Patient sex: F
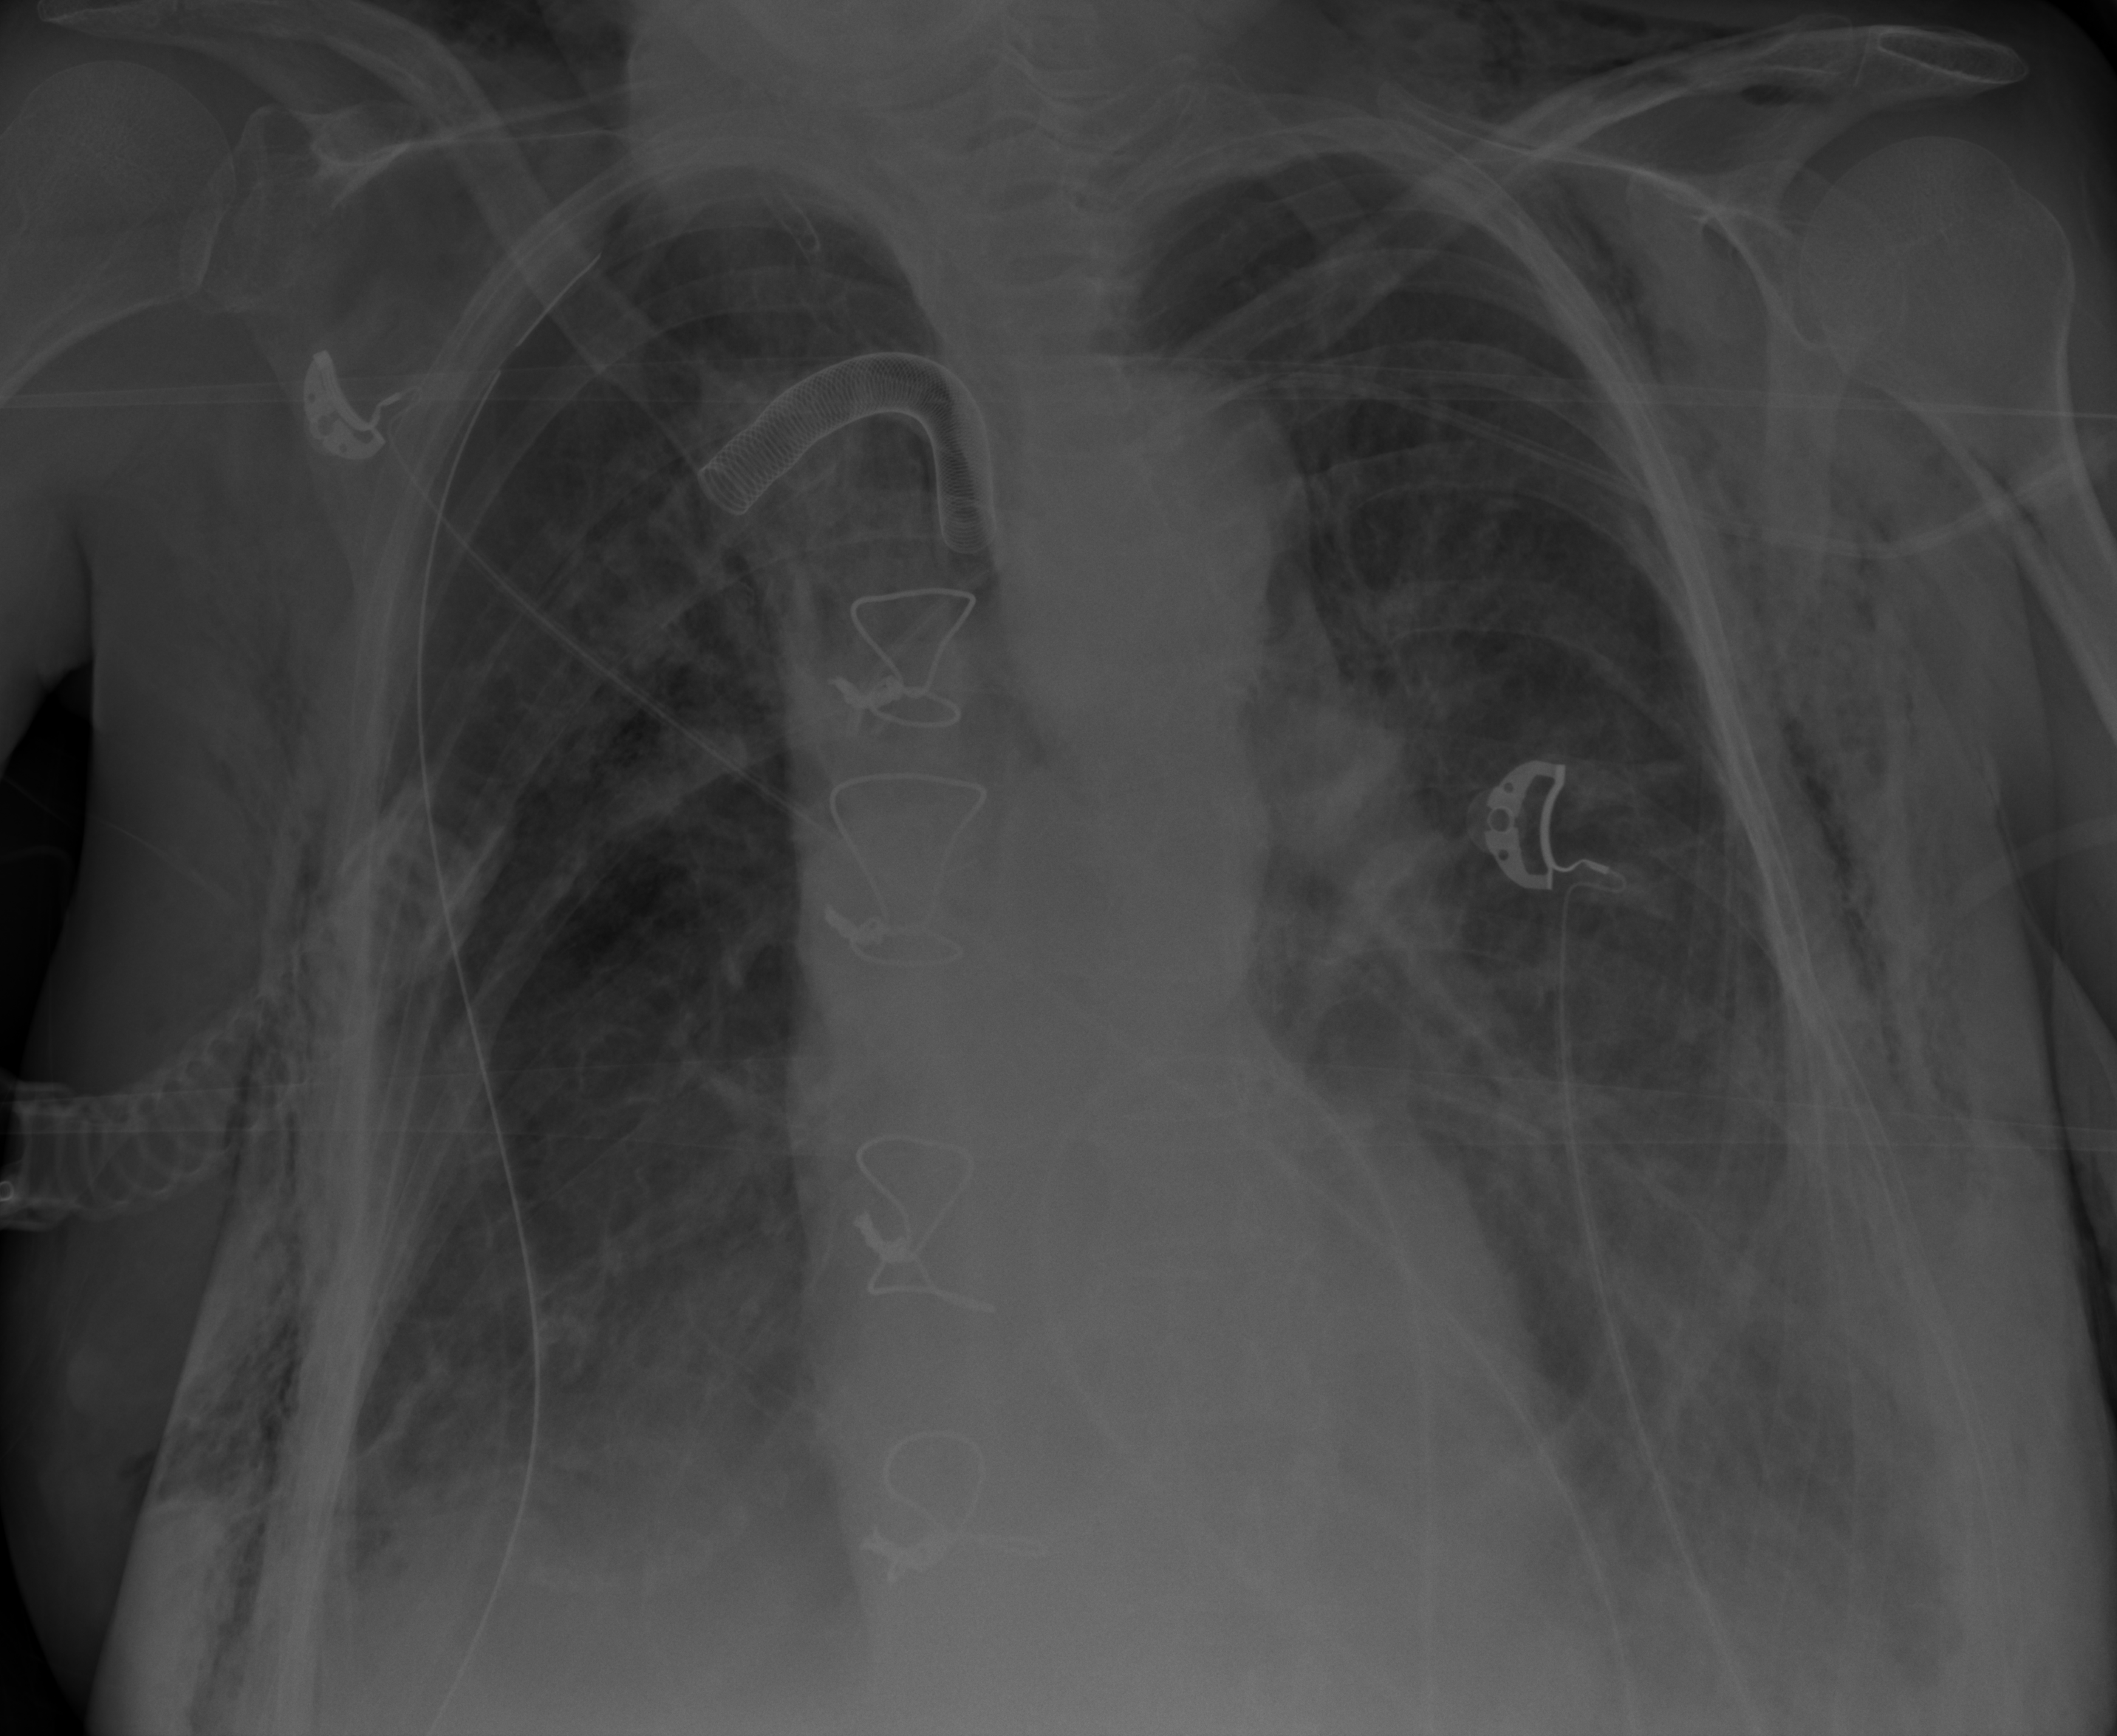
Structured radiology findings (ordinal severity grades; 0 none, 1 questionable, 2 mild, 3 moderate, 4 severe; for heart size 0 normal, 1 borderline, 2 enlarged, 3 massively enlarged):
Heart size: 0
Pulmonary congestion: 0
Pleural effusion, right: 3
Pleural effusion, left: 3
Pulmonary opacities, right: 0
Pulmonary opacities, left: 0
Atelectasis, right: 2
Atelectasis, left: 2